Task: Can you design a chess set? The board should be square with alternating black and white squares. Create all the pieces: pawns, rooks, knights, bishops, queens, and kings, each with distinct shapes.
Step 4182:
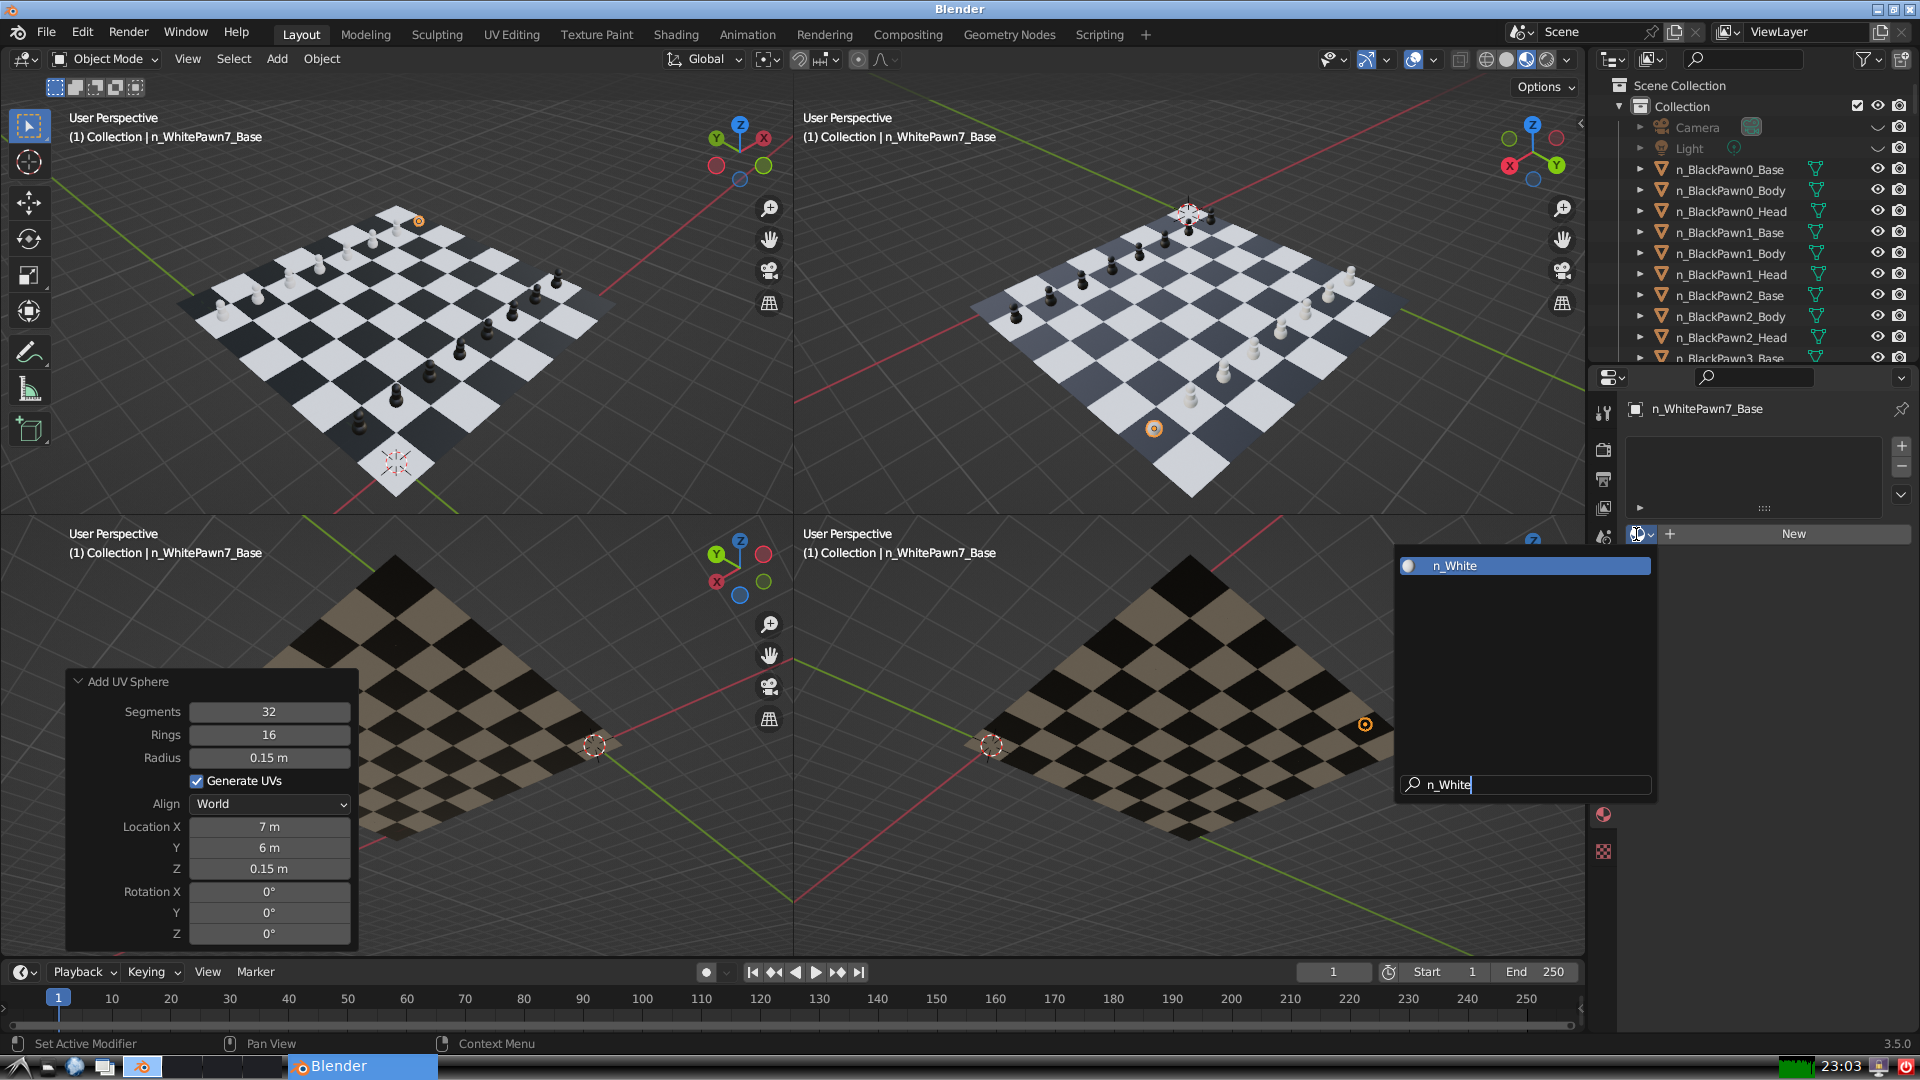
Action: {"key_press": ['Return']}